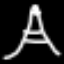
Label: The Eiffel Tower